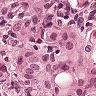
Metastatic tissue present: yes